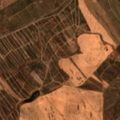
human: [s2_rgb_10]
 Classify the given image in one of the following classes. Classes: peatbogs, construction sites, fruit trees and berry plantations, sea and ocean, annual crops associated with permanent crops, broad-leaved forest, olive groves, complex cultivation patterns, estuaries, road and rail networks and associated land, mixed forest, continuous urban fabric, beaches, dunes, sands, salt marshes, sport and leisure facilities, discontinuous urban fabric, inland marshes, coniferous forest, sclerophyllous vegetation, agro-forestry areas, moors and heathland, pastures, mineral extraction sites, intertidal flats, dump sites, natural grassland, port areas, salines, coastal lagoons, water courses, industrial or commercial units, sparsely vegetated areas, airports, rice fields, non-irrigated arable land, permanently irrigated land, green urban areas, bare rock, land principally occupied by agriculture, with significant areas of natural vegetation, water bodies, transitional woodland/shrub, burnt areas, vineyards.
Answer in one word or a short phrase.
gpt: non-irrigated arable land, pastures, sclerophyllous vegetation, transitional woodland/shrub